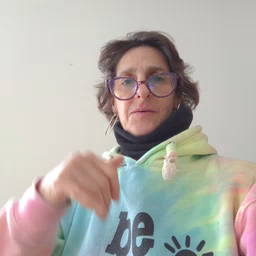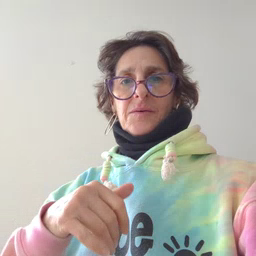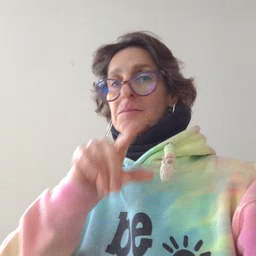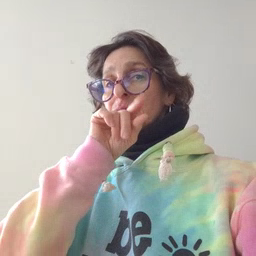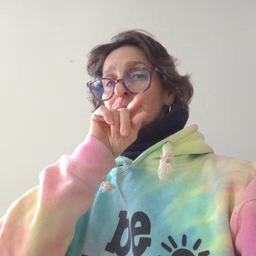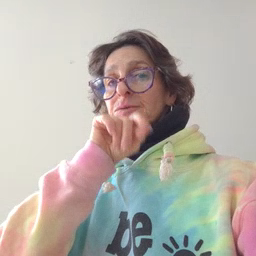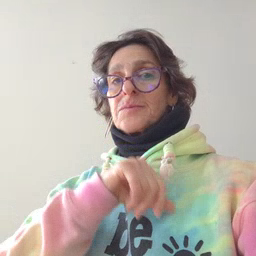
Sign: bird